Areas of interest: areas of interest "Tennis Court"
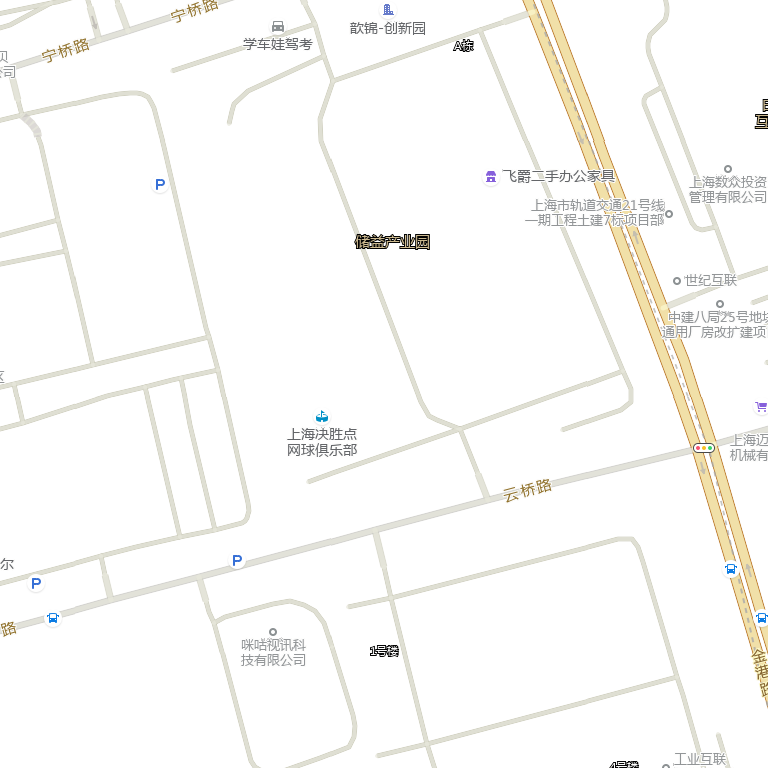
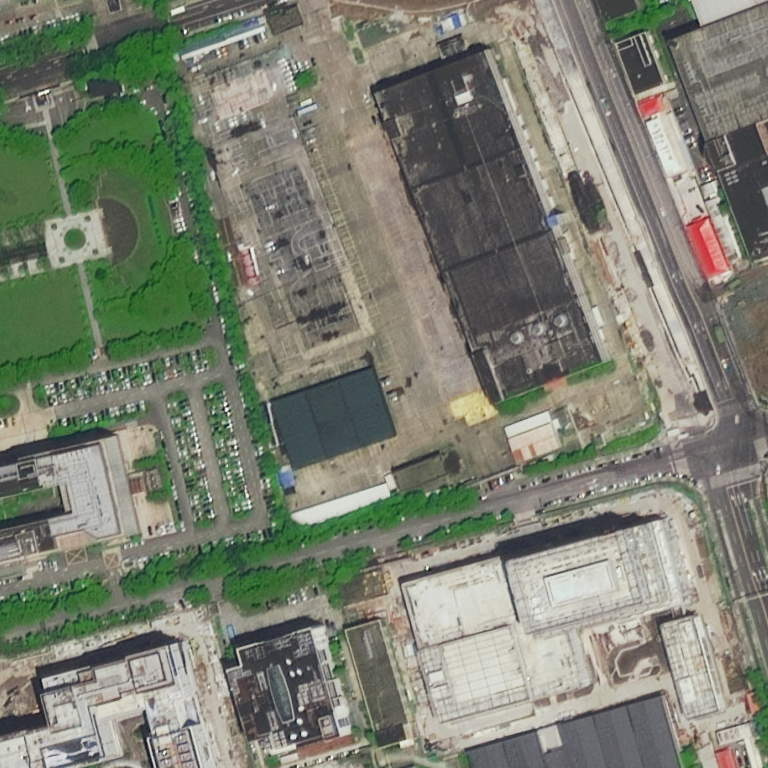